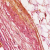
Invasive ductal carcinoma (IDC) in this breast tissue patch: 0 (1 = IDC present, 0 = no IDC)